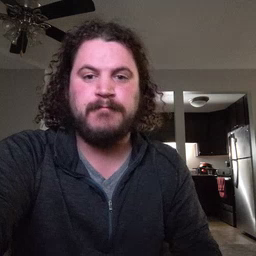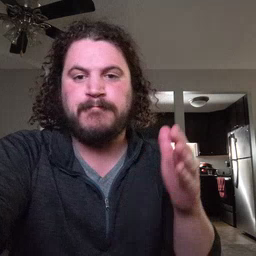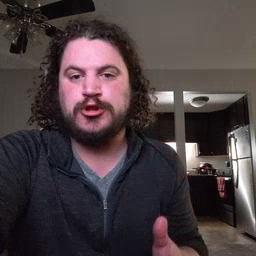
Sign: person